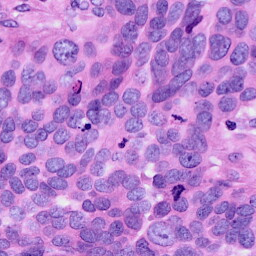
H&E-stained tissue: Ovarian